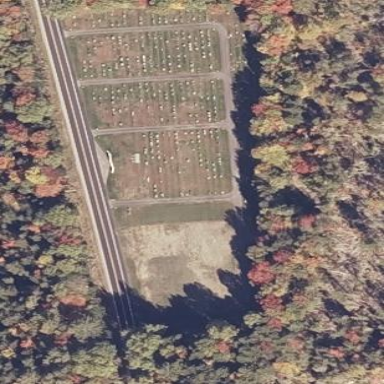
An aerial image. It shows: Cemetery.